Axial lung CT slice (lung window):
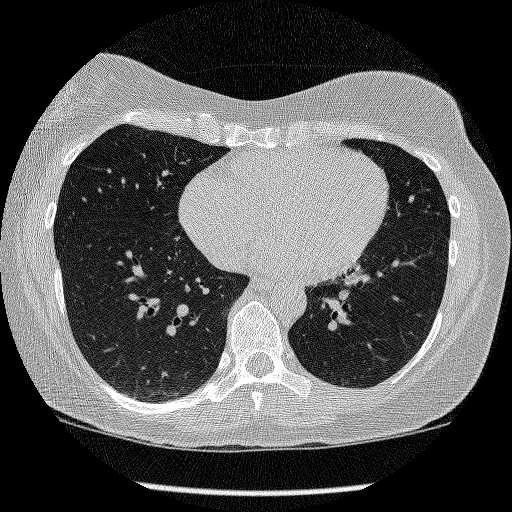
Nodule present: no